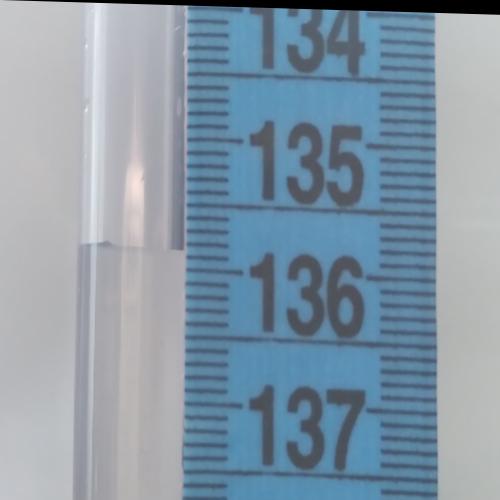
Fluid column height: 135.8 cm